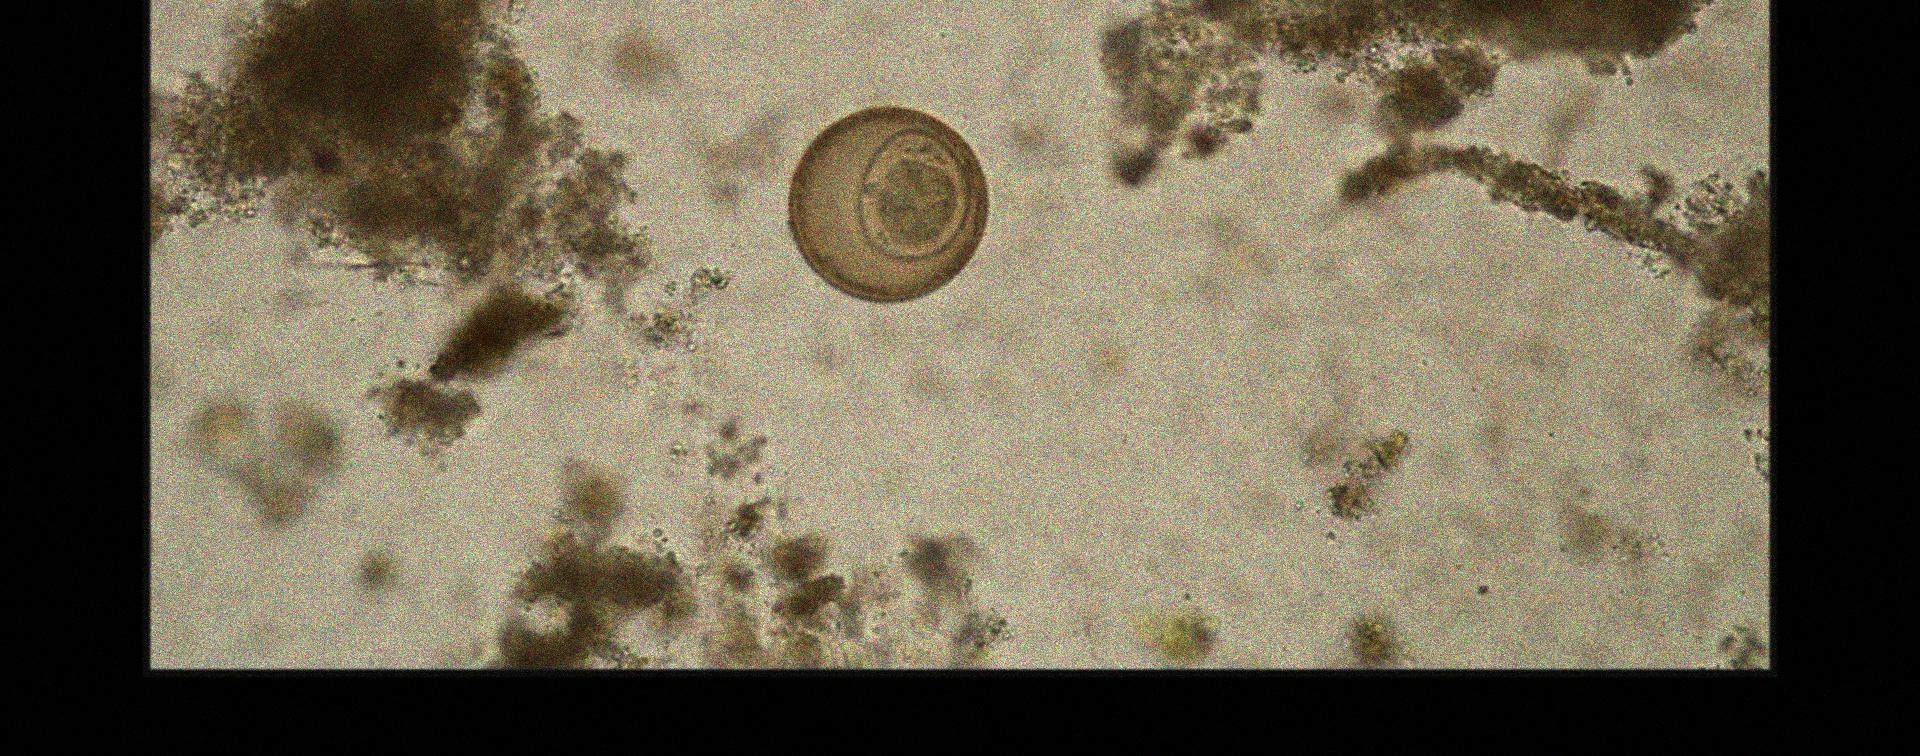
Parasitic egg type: Hymenolepis diminuta